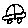
Label: car